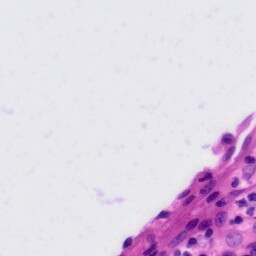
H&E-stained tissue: Tonsil